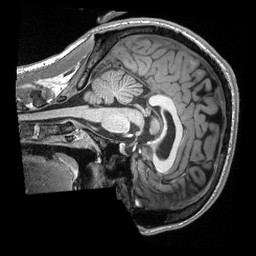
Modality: T1w
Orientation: sagittal
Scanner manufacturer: siemens
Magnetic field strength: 3 T
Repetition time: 2.3 s
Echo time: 0.00308 s